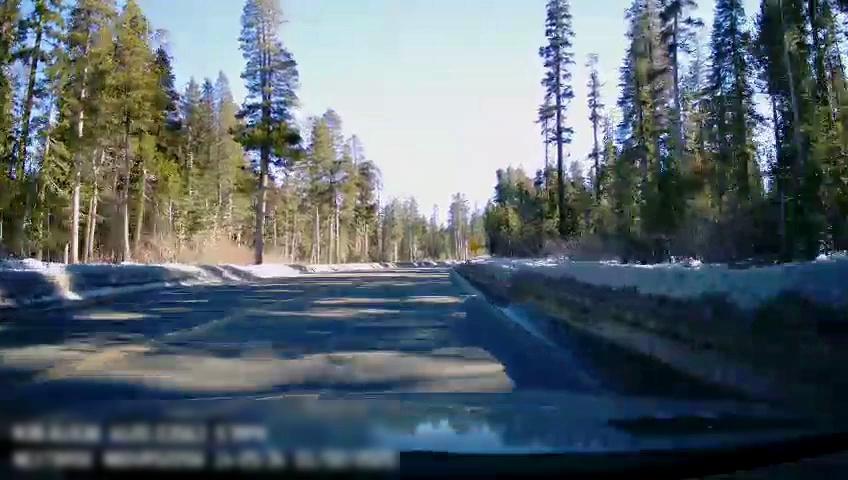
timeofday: Day
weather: Snowy
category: Drivable Space